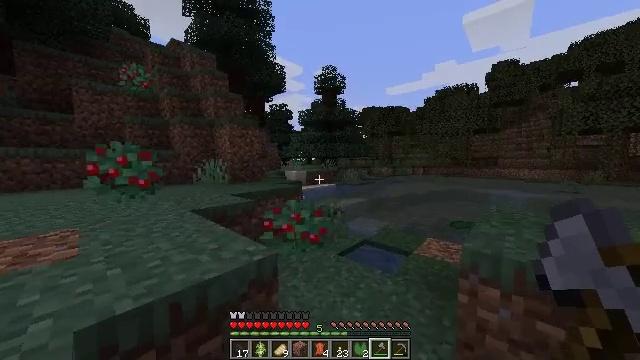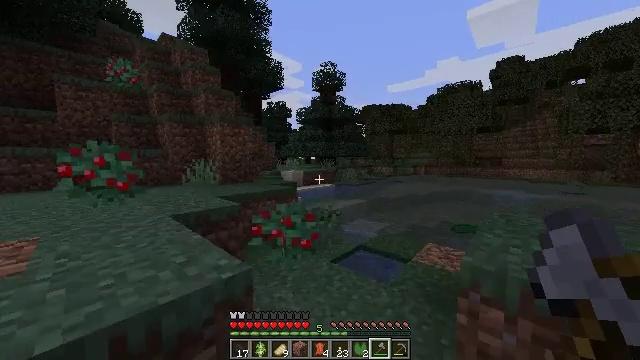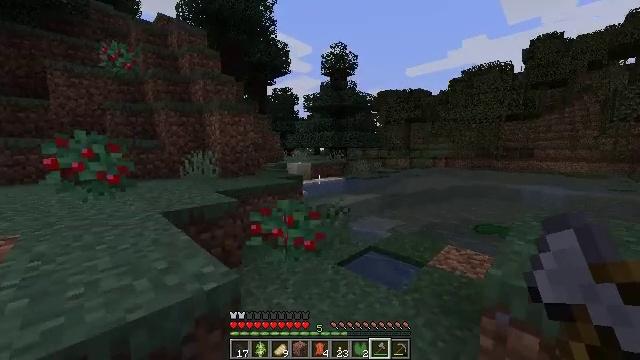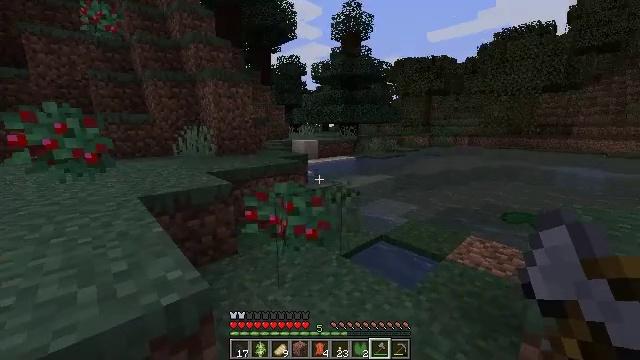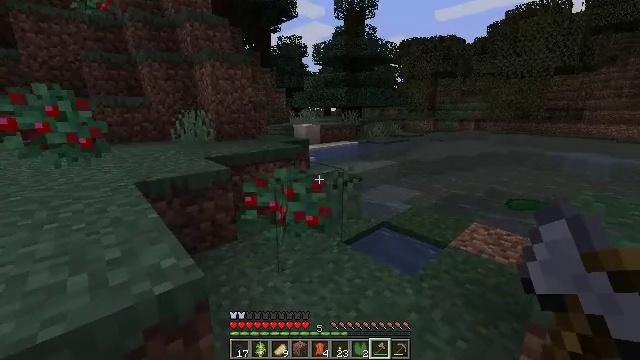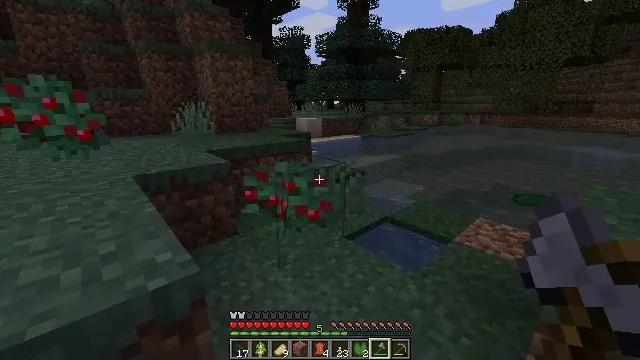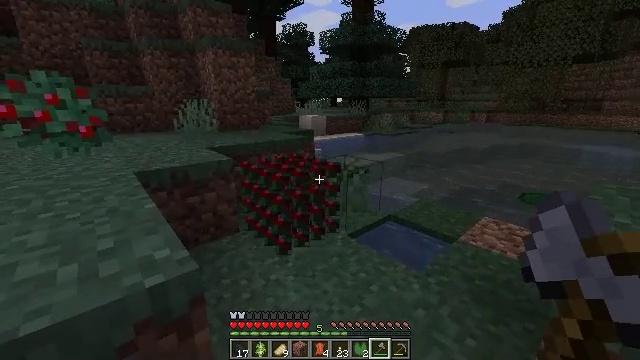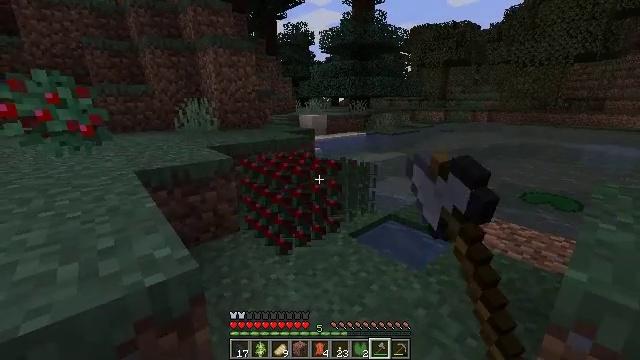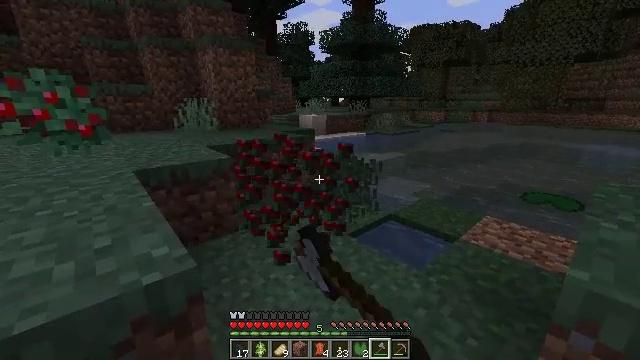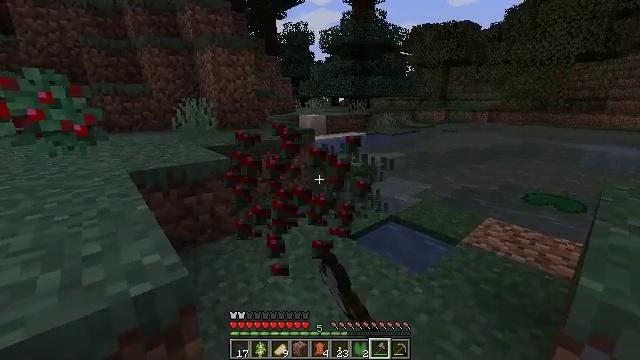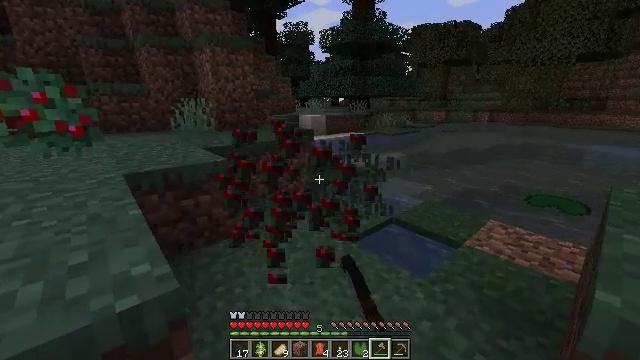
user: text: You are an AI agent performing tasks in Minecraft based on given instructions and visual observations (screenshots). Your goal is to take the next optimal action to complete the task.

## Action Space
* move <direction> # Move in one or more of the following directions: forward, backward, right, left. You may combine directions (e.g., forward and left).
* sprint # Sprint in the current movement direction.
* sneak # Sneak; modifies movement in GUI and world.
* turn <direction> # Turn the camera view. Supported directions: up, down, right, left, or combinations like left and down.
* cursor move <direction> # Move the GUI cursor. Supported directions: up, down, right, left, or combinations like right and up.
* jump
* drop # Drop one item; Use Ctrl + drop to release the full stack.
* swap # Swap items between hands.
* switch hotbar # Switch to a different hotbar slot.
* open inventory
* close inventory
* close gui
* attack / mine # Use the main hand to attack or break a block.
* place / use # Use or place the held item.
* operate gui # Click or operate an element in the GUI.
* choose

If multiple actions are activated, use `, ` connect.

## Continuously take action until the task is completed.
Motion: motion action
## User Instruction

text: Gather sweet berries from the bush.
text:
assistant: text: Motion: move forward
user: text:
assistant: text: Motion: move forward, turn left and down
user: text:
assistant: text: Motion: turn left and down
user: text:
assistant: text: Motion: turn down
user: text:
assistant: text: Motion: turn down
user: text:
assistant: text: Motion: attack / mine
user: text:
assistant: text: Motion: attack / mine
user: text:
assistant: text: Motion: attack / mine
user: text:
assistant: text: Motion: move forward, attack / mine
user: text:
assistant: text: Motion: move forward, attack / mine
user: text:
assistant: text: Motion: no_op